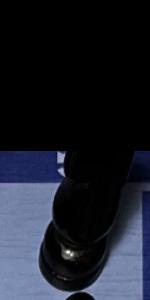
Label: Knight_Black